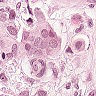
Metastatic tissue present: yes